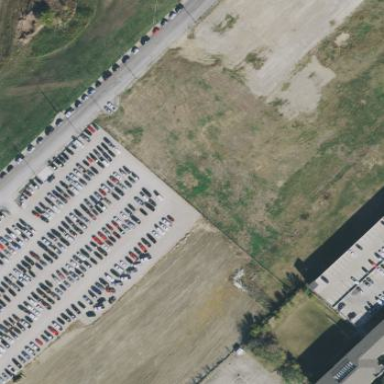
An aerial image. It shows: Brownfield site.